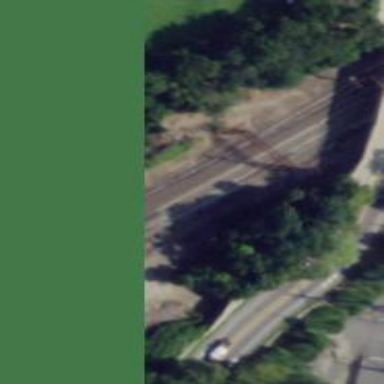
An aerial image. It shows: Railway track with contact lines for electrification.